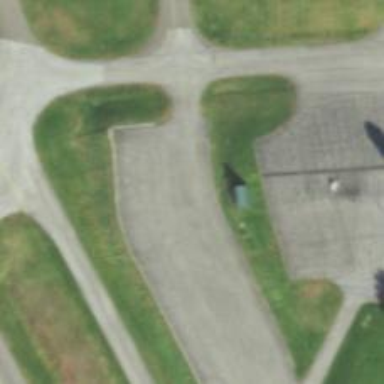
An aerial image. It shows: Image of taxiway at airport.